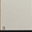
Piece: xx